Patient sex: M
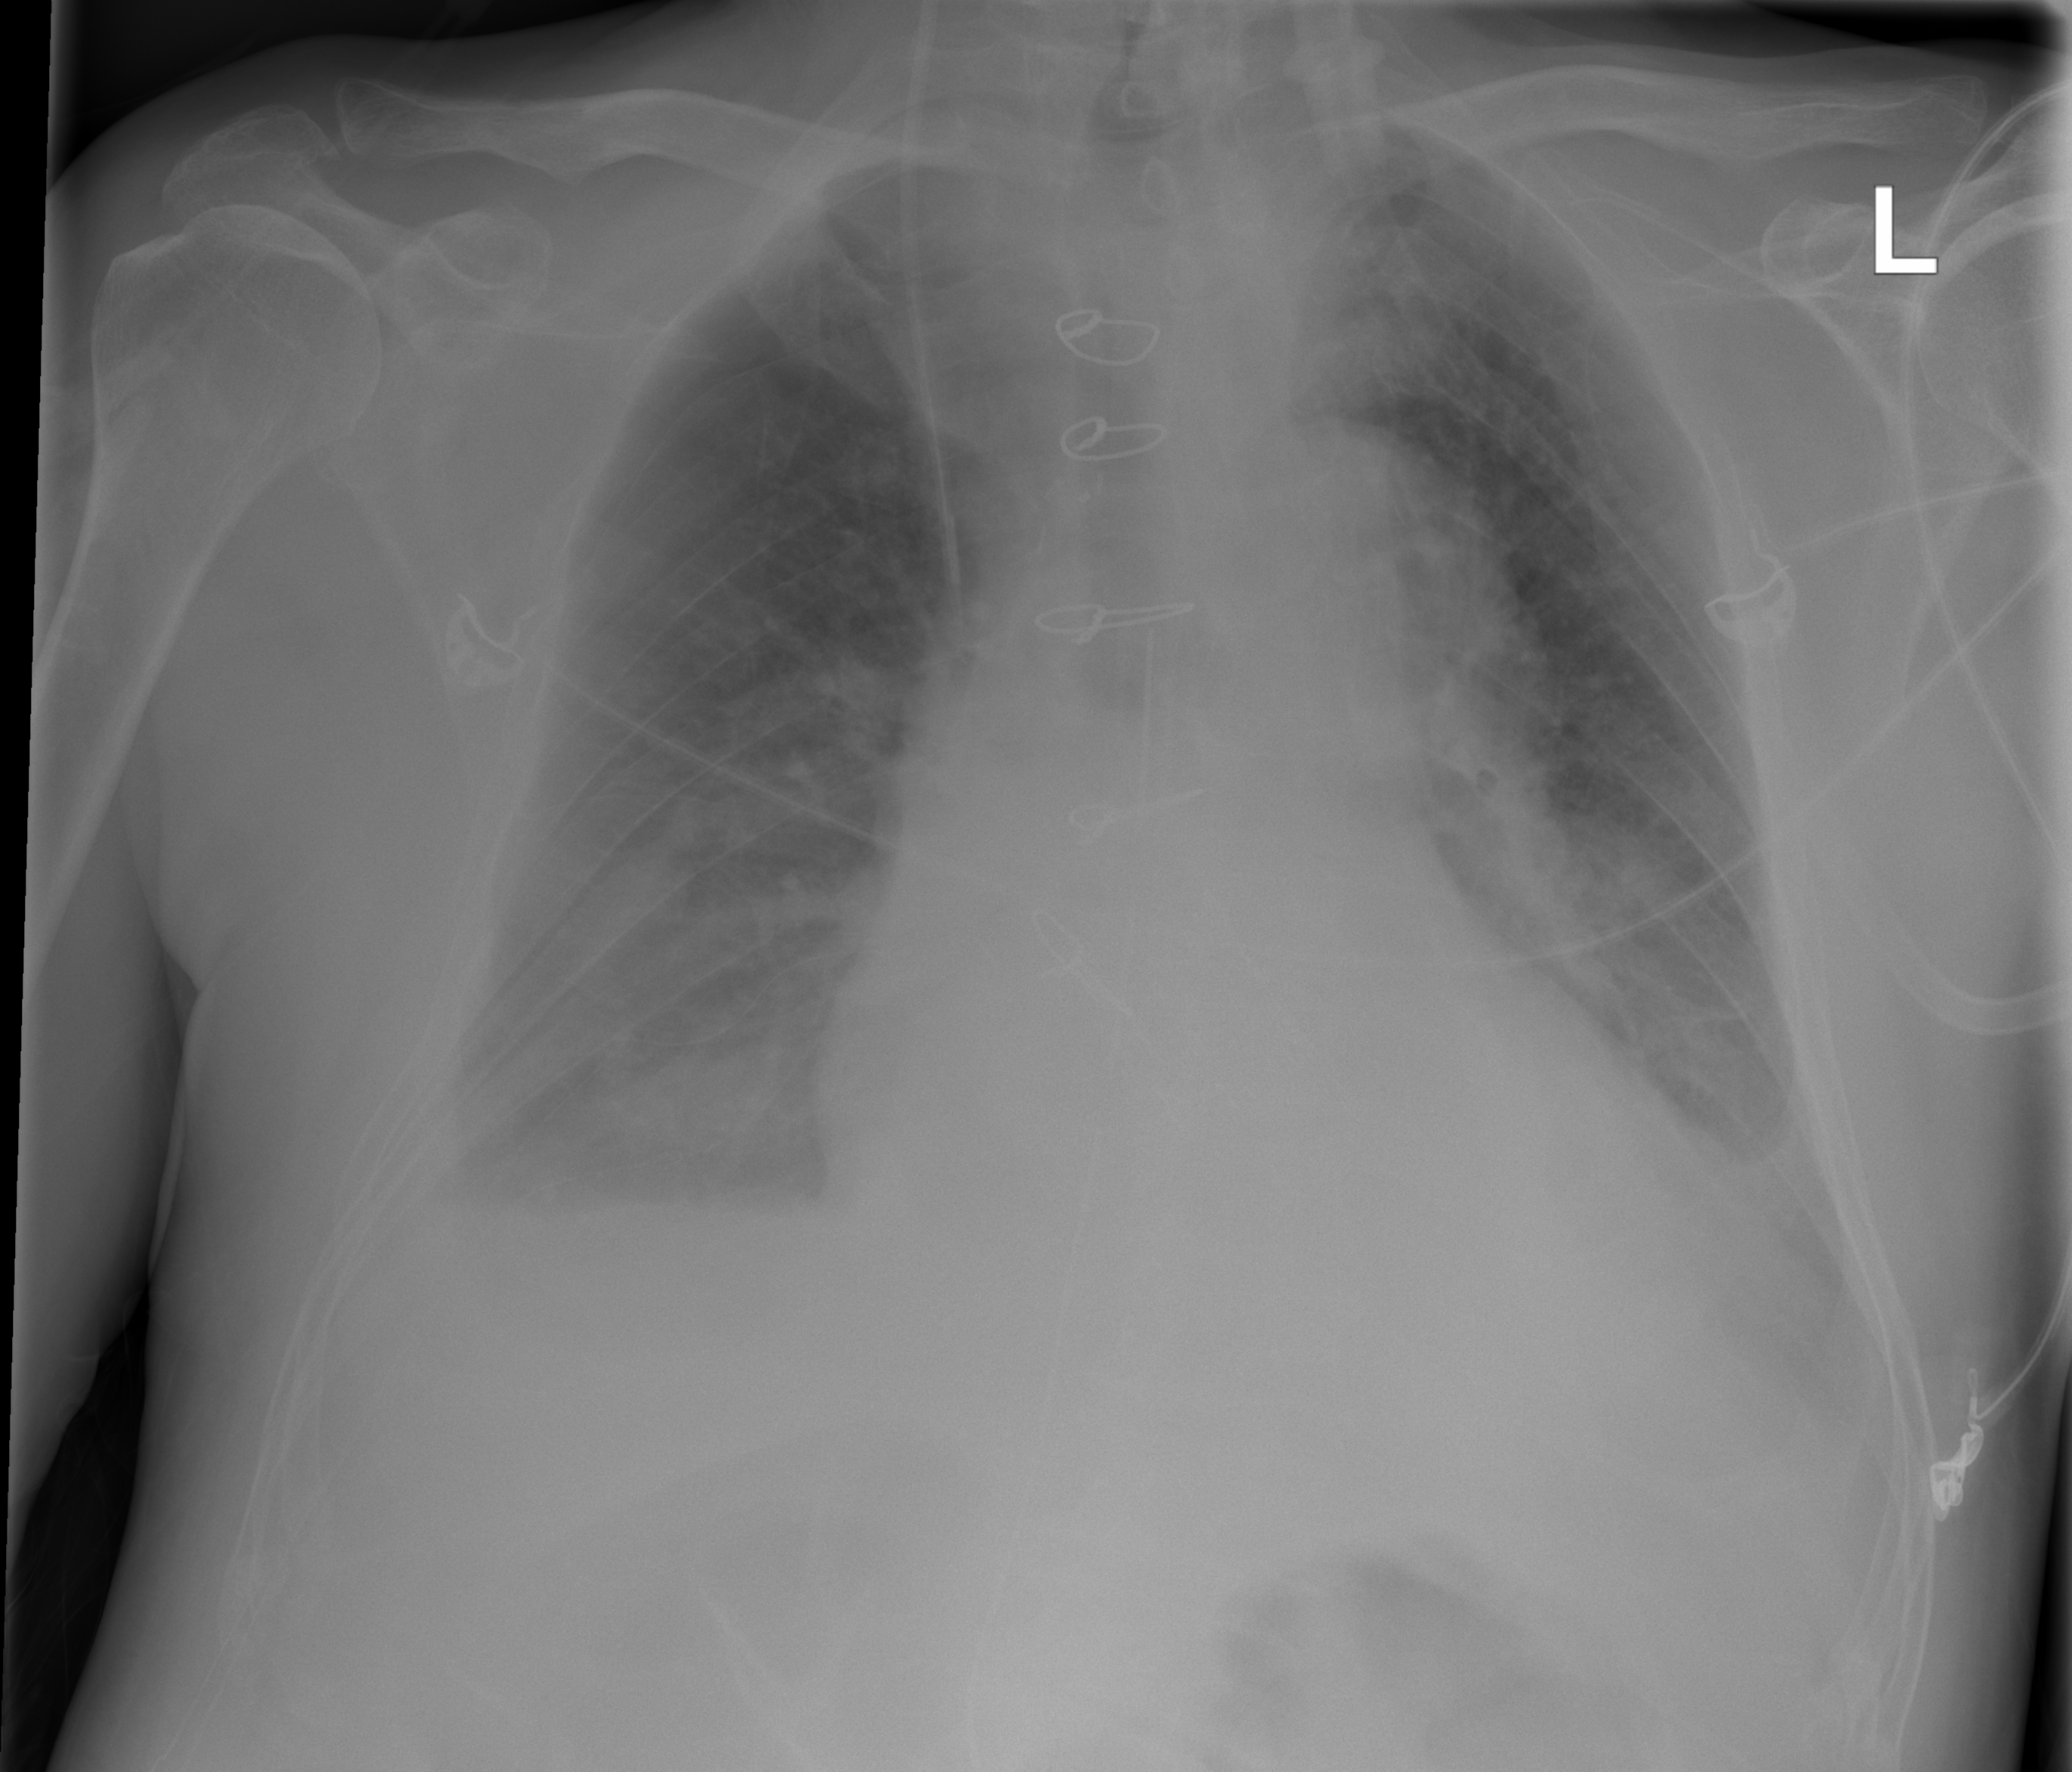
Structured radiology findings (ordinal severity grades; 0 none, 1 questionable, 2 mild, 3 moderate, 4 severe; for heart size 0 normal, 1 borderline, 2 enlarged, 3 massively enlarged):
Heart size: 2
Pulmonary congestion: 0
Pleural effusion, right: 2
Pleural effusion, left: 2
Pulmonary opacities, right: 2
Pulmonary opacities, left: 2
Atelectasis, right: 2
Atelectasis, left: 2